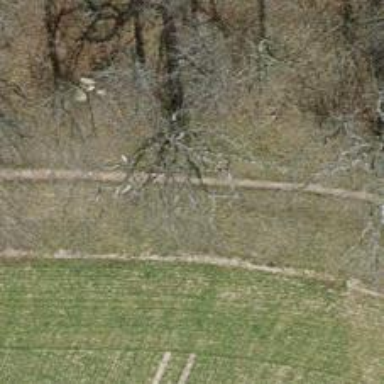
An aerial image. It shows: Ground path.